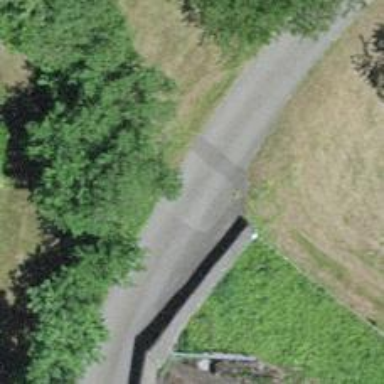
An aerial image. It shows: Unclassified road.